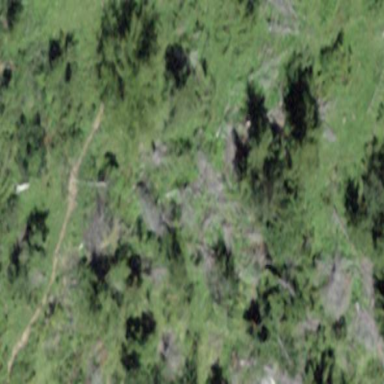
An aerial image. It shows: Forest area.